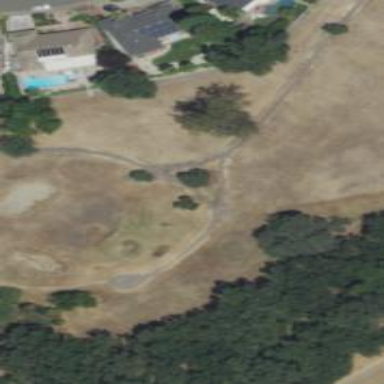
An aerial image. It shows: Path for golf carts.